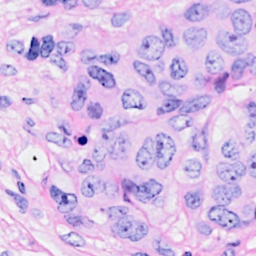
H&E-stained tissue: Breast